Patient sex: M
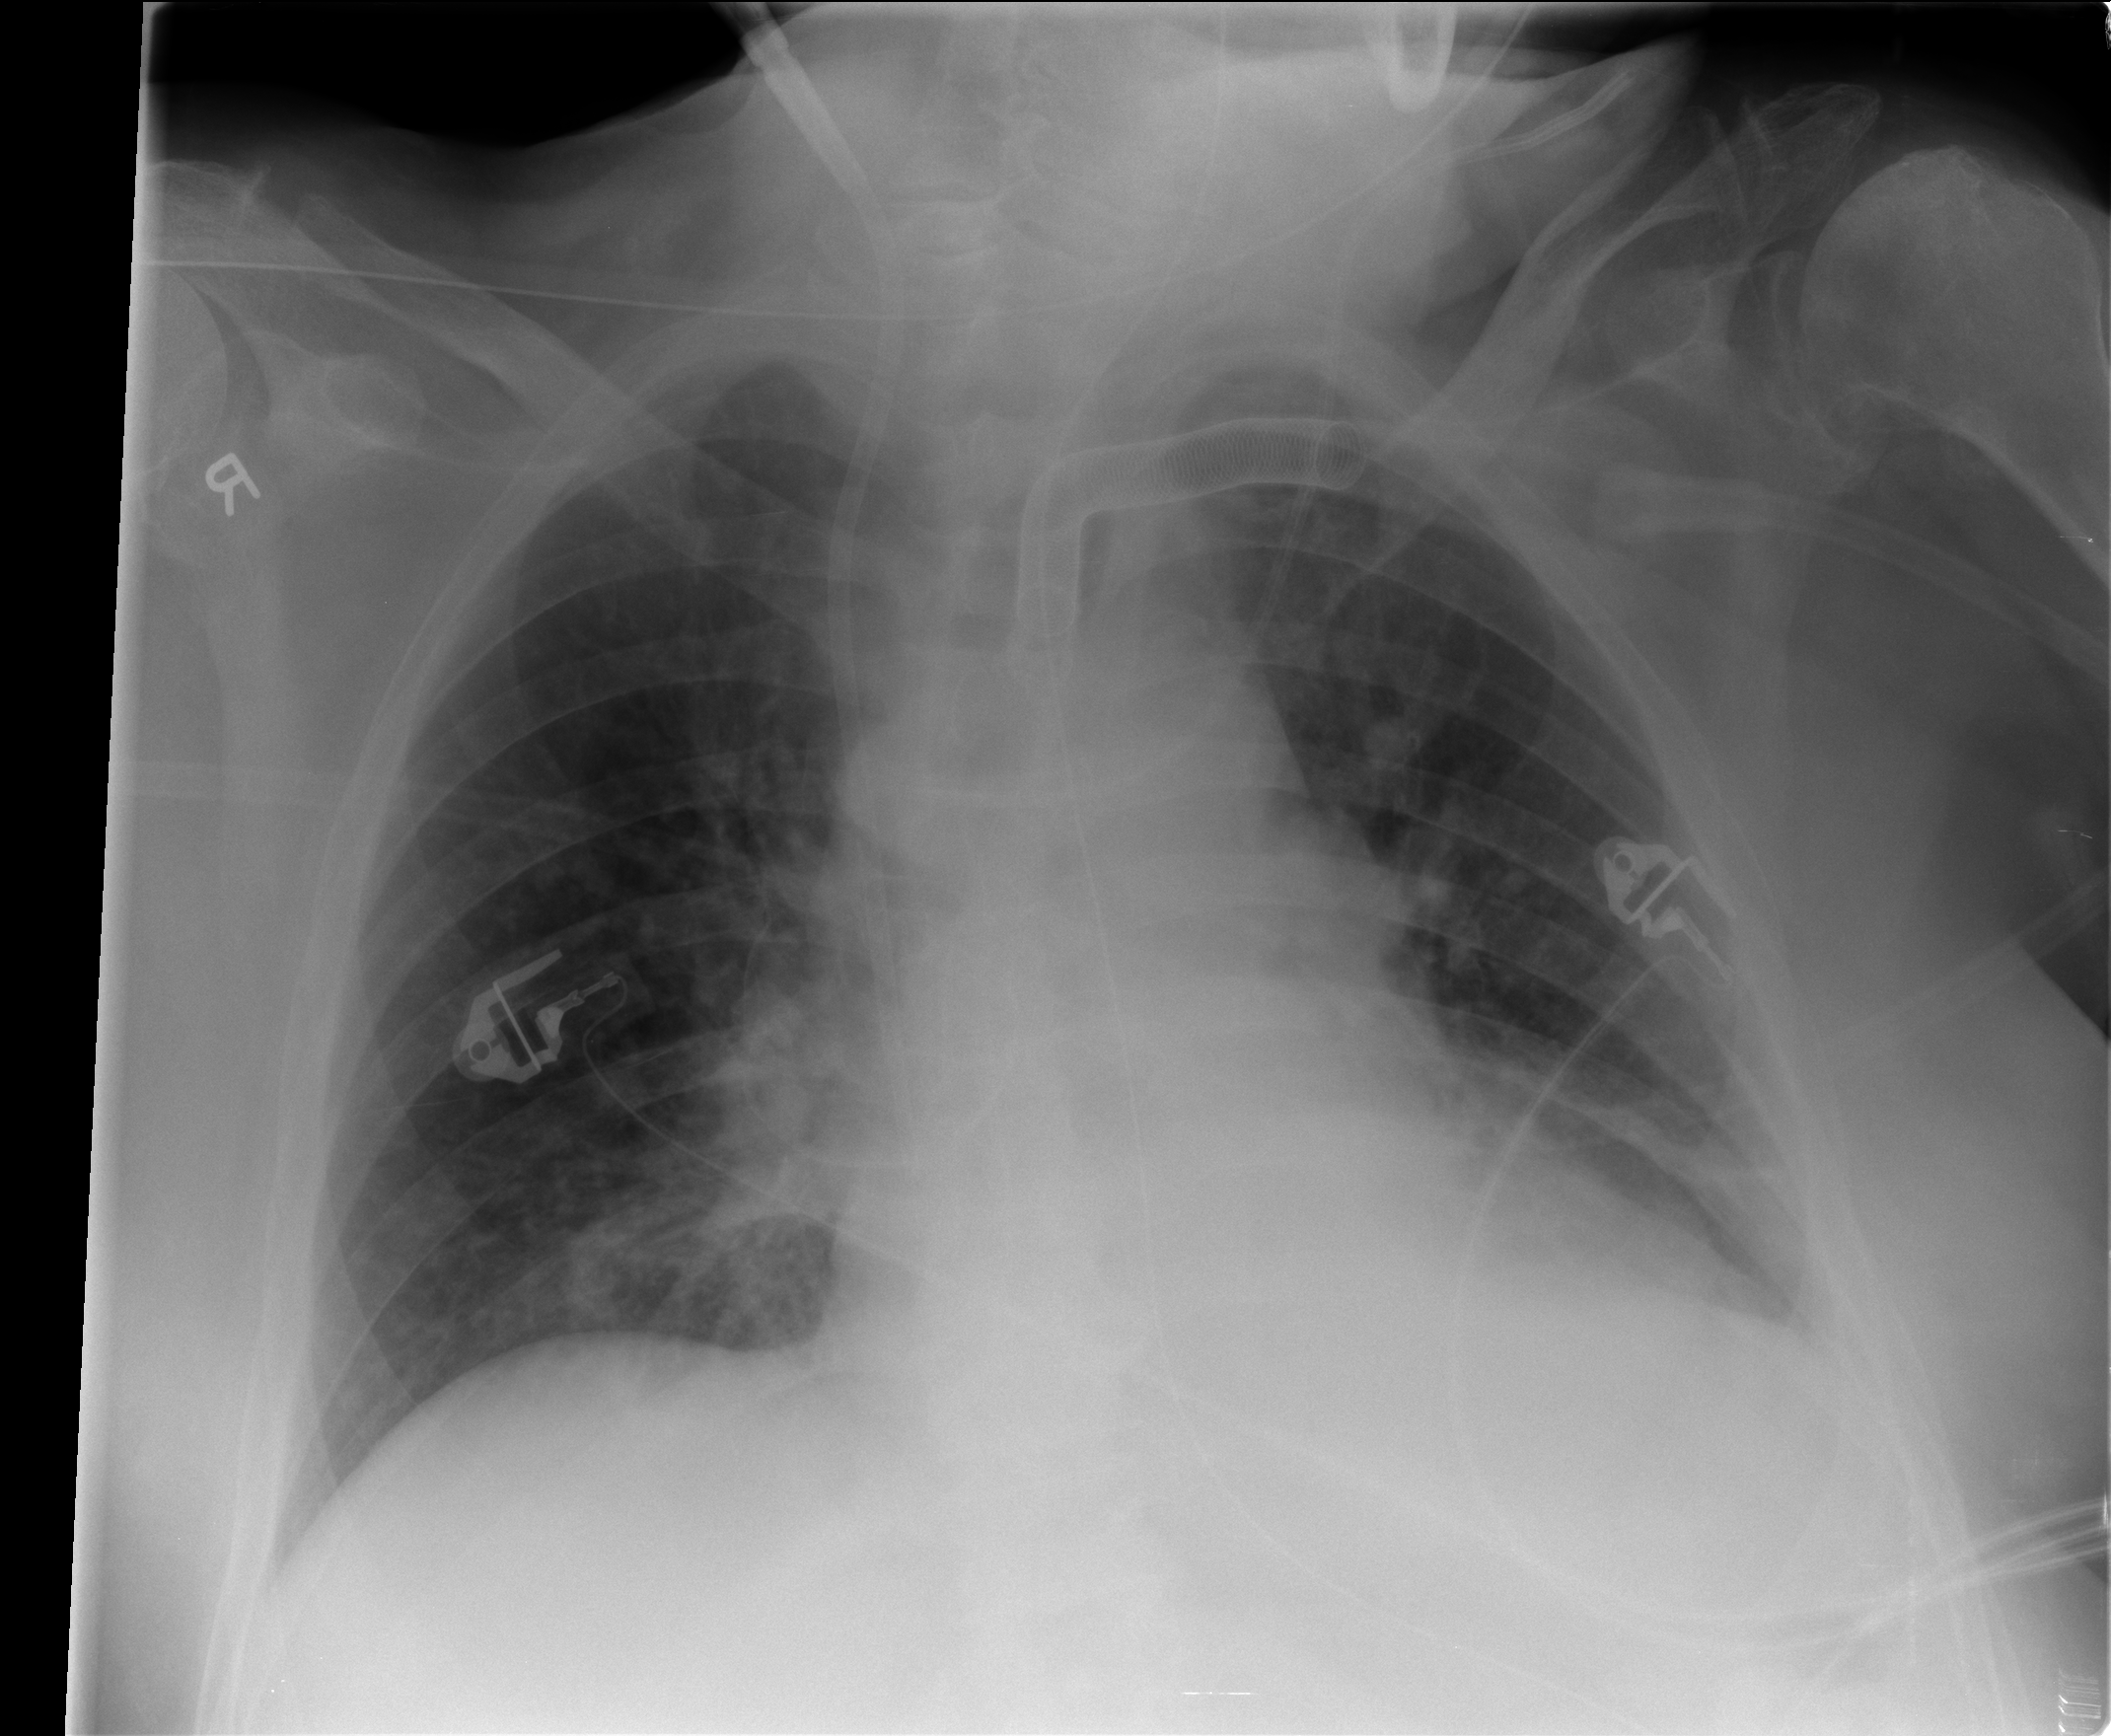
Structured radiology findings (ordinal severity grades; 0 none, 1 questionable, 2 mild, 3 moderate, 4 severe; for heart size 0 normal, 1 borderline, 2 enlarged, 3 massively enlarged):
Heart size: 0
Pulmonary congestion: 1
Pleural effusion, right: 0
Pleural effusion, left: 0
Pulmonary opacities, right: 0
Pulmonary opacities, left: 0
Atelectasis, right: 2
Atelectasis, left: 2